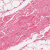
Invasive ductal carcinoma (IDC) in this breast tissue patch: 0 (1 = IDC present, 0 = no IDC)